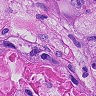
Metastatic tissue present: yes